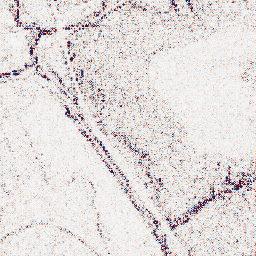
Category: wavelet
Decomposition family: wavelet_biorthogonal
Decomposition parameters: wavelet: bior2.4
level: 1
Upsampling method: fft_zeropad
Upsampling parameters: scale: 2
Upsampling scale: 2